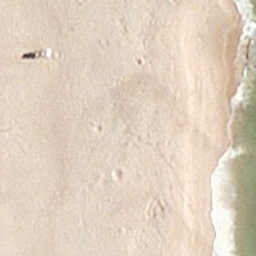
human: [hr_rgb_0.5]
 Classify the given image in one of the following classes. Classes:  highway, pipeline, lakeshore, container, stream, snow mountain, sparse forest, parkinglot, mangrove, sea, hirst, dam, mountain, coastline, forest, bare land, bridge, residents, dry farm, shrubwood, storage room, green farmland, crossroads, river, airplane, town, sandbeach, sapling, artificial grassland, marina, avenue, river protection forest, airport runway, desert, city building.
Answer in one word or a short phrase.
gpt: sandbeach